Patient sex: M
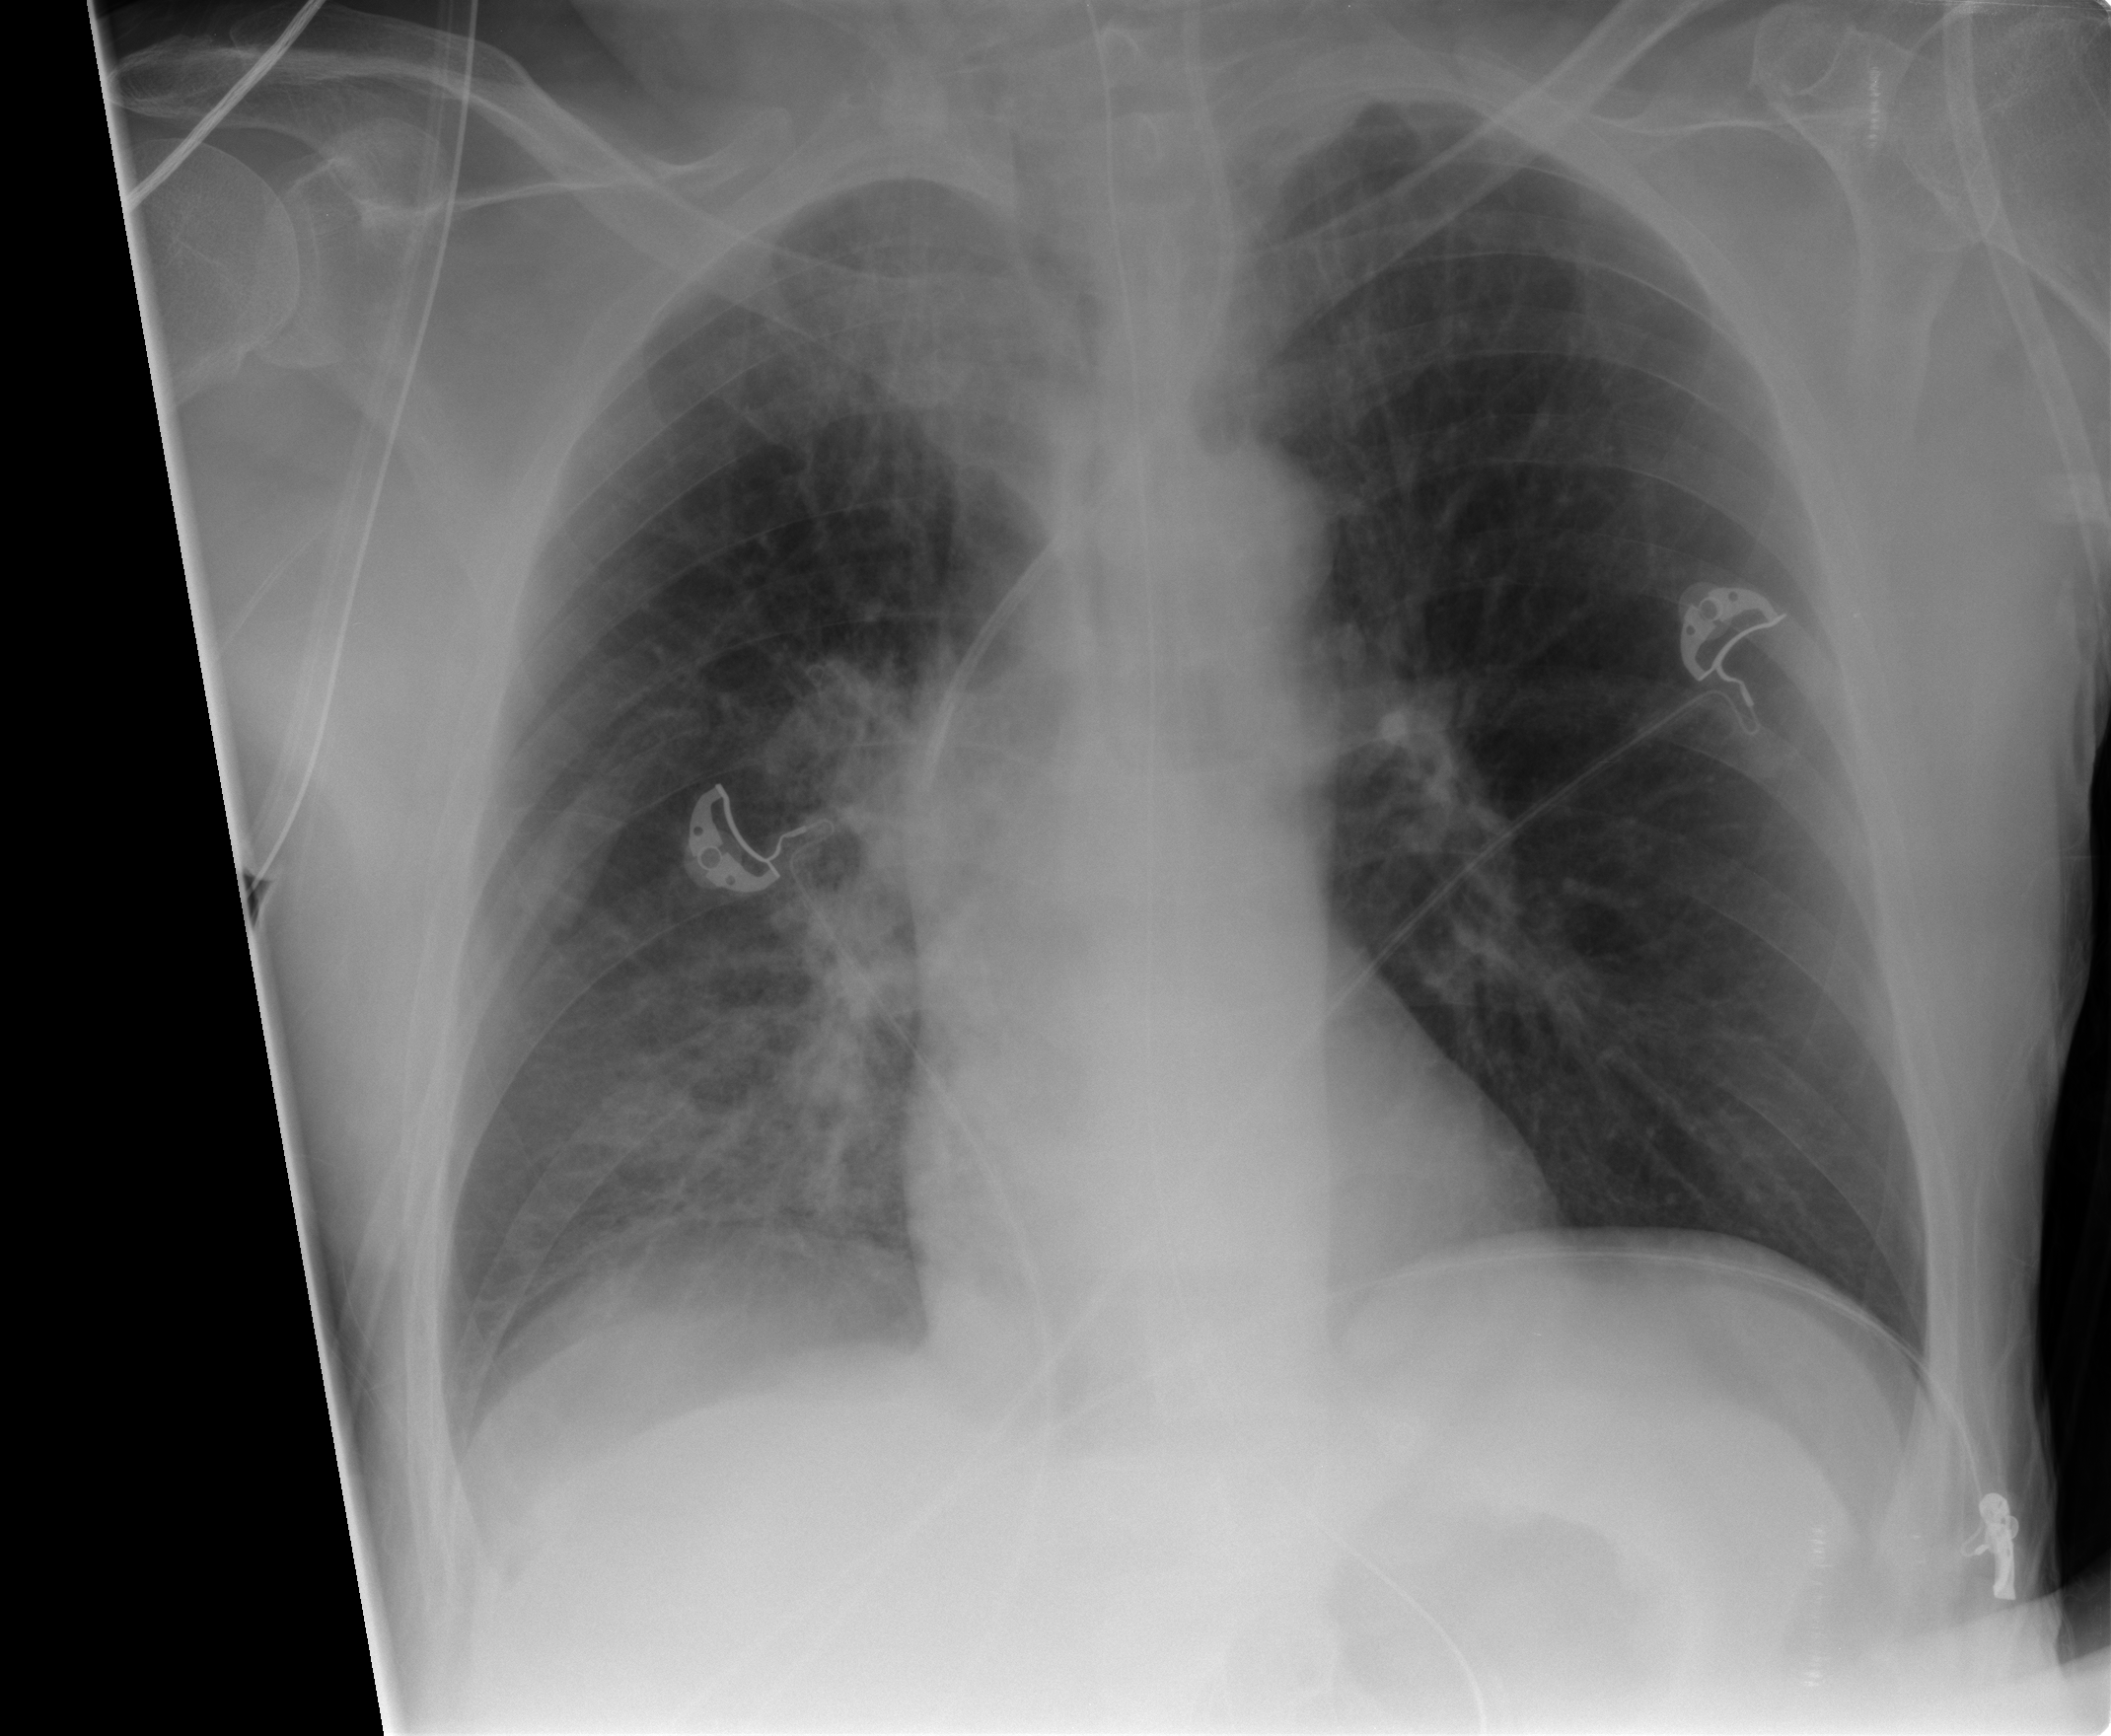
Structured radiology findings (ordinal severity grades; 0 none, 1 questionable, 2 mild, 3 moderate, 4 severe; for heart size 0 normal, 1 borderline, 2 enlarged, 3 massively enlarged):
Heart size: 0
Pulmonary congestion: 0
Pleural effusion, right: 1
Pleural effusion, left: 0
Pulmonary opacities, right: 2
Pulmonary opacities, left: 0
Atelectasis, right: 2
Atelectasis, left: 0